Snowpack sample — Snodgrass Mountain, Crested Butte, Colorado (2/4/25, 12:06 PM MST)
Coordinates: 38.923, -106.968
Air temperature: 35 °F
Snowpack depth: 80 cm
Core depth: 80 cm
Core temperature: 32 °F
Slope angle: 14°, slope face: 78°
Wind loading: low
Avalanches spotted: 0
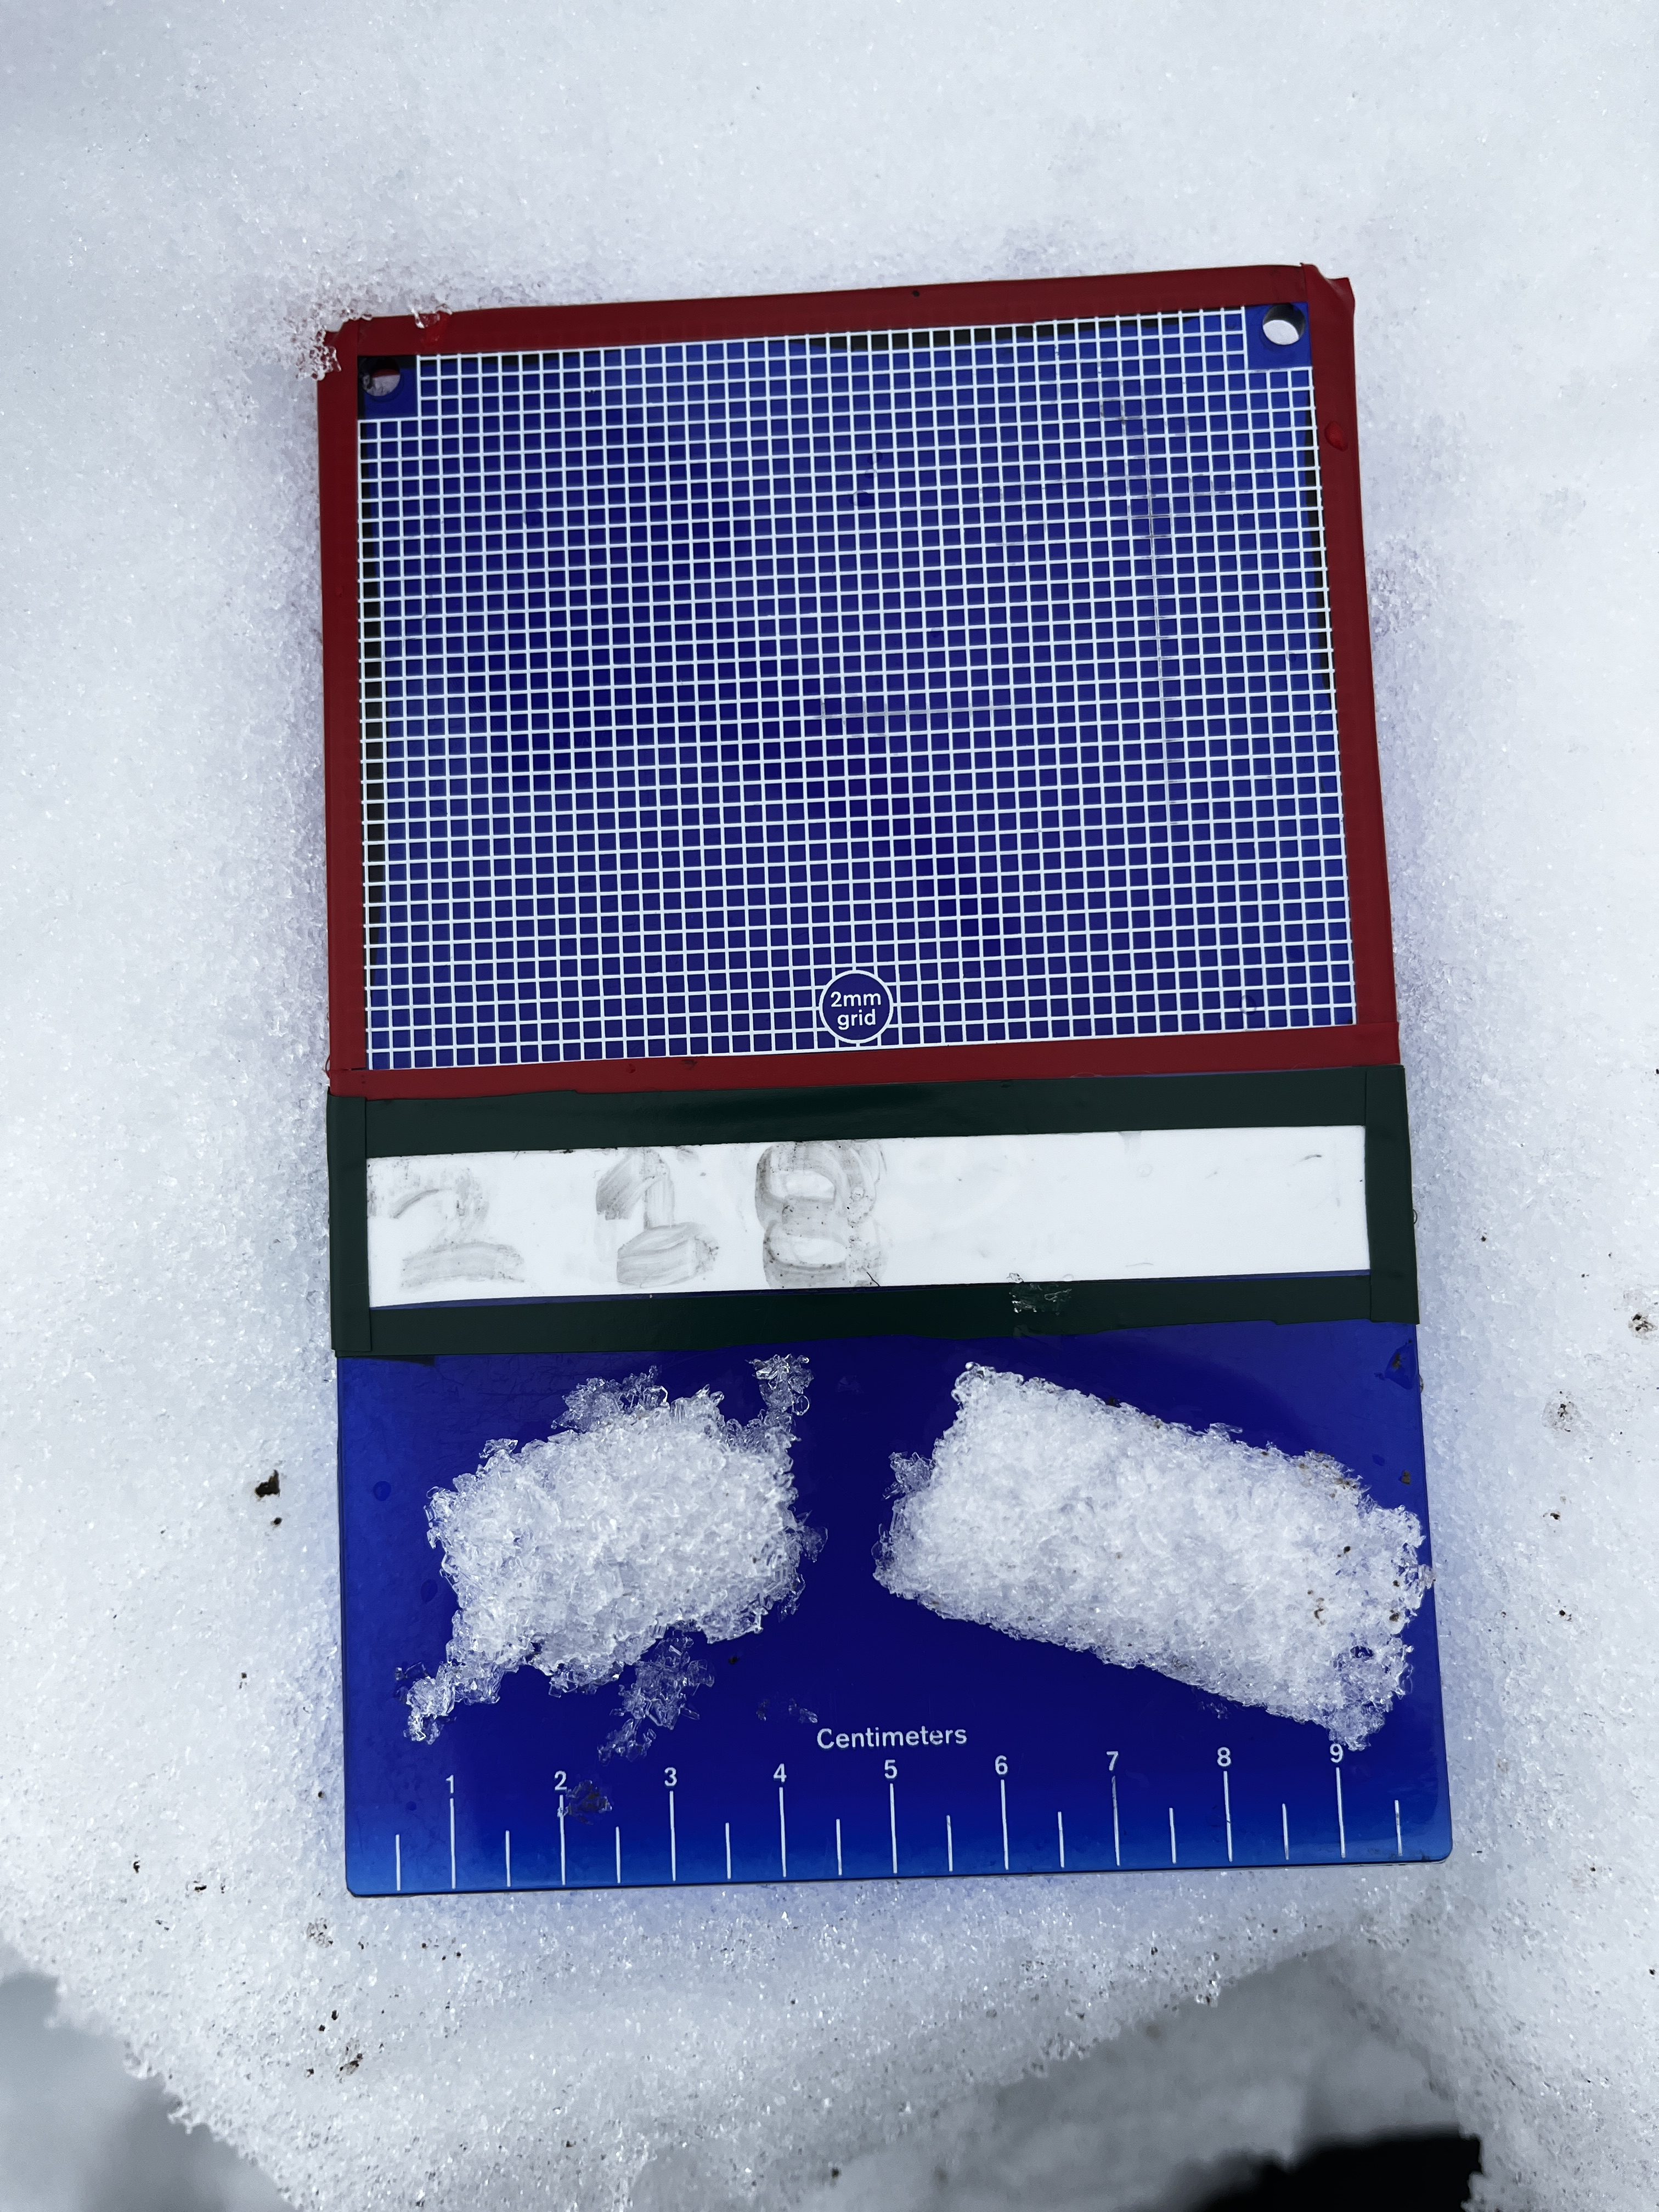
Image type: crystal_card
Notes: No avalanches nearby, unusually warm weather for the last month reported by residents, Collected 25 yards from treeline